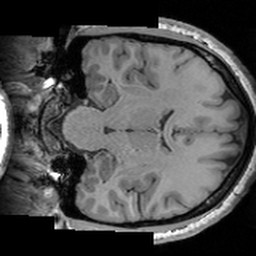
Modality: T1w
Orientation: coronal
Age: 30
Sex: female
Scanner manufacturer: siemens
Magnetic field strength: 3 T
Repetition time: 1.63 s
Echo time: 0.00311 s